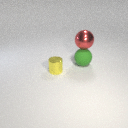
large green rubber sphere below large red metal sphere